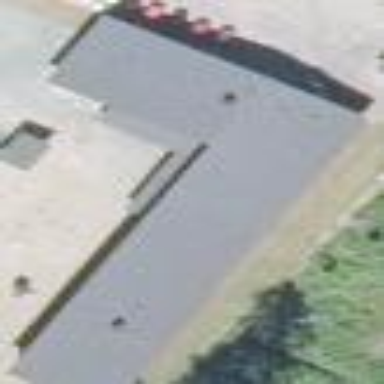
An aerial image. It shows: Kindergarten building.